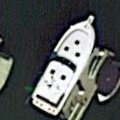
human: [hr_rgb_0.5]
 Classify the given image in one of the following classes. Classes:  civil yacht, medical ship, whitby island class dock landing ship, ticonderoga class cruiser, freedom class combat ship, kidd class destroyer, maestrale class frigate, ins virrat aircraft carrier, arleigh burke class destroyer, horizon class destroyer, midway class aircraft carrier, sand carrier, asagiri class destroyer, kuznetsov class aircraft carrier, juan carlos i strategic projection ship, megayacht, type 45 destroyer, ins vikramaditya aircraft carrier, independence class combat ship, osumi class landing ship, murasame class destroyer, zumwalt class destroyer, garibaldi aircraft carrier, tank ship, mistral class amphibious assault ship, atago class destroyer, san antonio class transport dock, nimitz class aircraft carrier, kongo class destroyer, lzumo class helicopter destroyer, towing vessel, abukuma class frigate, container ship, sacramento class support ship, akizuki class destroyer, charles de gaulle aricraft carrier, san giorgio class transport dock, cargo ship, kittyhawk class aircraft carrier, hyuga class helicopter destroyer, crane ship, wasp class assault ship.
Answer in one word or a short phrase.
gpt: Civil yacht